Question: Hi I am working in Titanium. I am facing an issue as under.
In picture I have a webview In which a link "(Learn More)" is present. And this text is coming from the website through JSON parsing I want to fire a custom event and not the actual url of the link (Learn More). I have searched a lot but unfortunately couldn't get the solution. Any help please ?
Thanks in Advance.

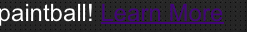
Answer: try 'preventDefault':
'''
$elem.on('click', function (evt) {
evt.preventDefault();
doStuff();
})
'''